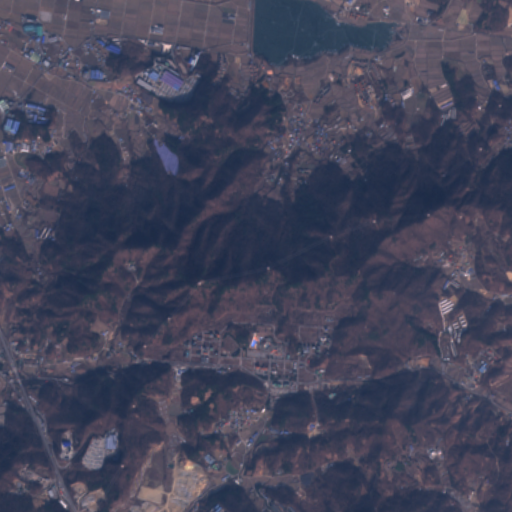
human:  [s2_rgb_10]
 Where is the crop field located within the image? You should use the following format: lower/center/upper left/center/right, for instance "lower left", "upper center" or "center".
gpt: The crop field is located in the upper left of the image.
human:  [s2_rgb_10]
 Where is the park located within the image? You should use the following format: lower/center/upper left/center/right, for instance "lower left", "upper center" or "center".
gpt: The park is located in the lower left of the image.
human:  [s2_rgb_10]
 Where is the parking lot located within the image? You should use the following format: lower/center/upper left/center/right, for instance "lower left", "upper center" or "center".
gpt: The parking lot is located in the lower center of the image.
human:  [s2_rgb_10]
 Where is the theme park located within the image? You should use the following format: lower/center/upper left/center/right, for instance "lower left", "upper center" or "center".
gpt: The theme park is located in the lower center of the image.
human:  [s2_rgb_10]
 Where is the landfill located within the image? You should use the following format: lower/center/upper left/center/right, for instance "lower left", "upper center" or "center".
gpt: There is no landfill in the image.